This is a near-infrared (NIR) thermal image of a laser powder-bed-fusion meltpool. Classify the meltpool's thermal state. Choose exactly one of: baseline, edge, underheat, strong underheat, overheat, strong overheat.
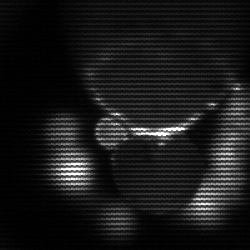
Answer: edge